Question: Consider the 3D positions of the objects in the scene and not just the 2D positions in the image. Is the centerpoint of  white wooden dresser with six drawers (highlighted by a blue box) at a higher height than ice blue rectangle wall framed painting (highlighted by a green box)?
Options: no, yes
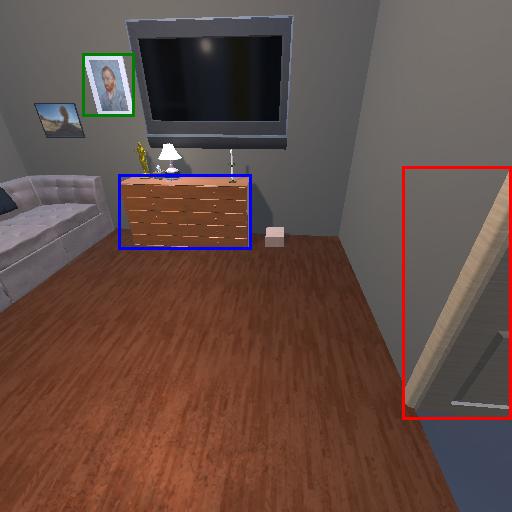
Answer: no